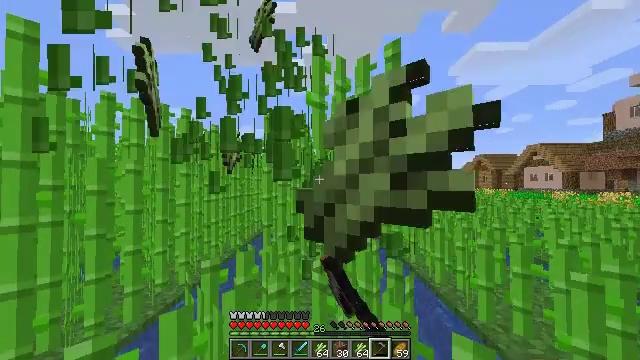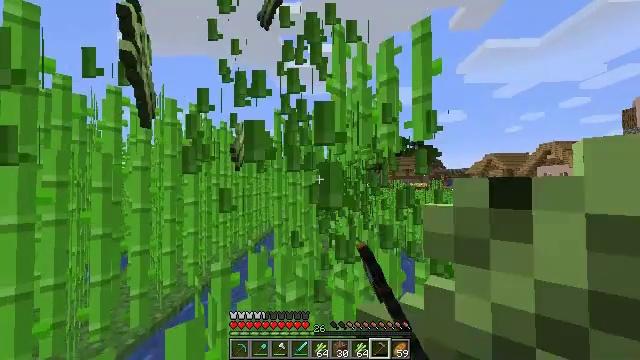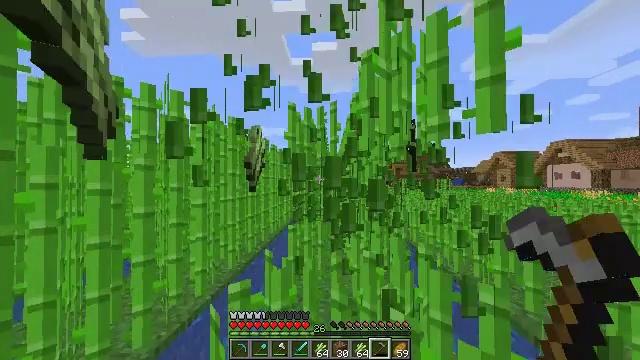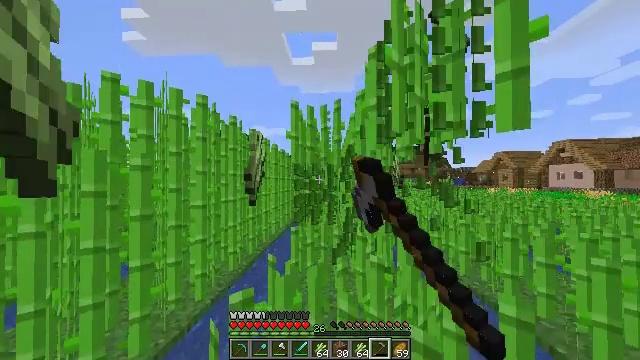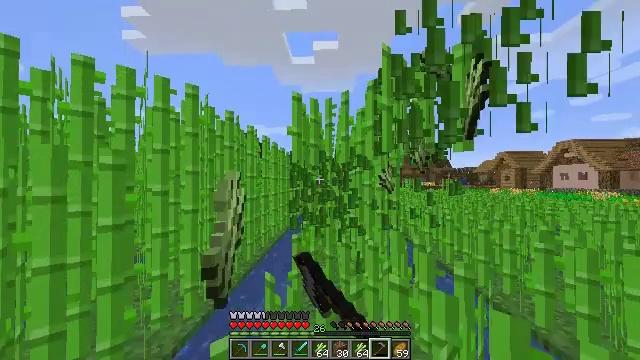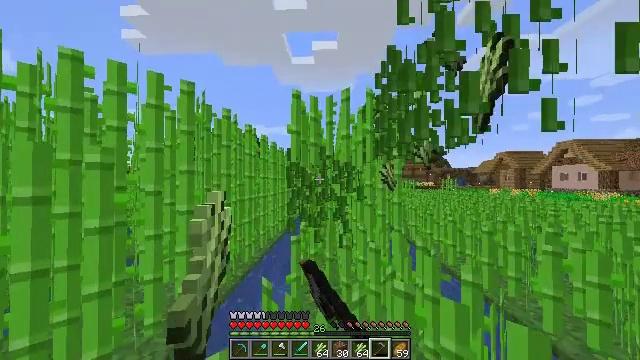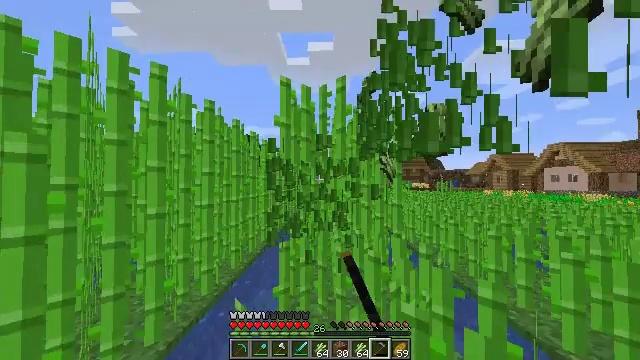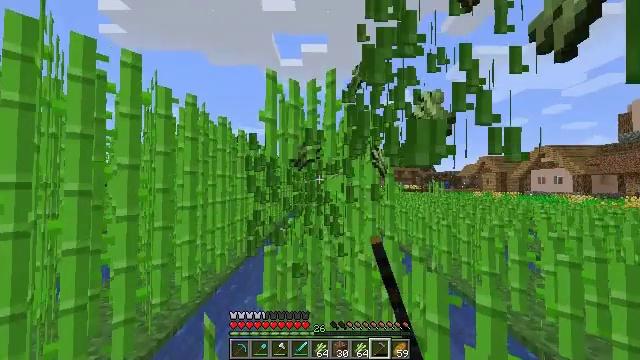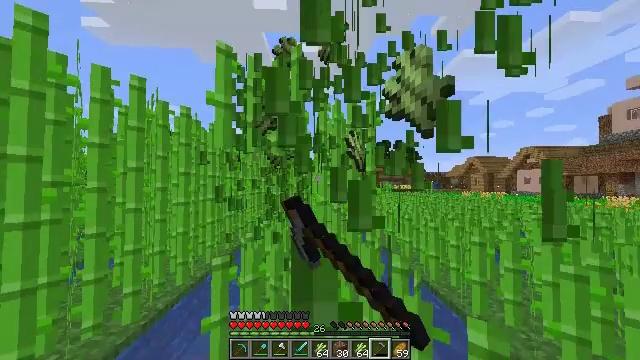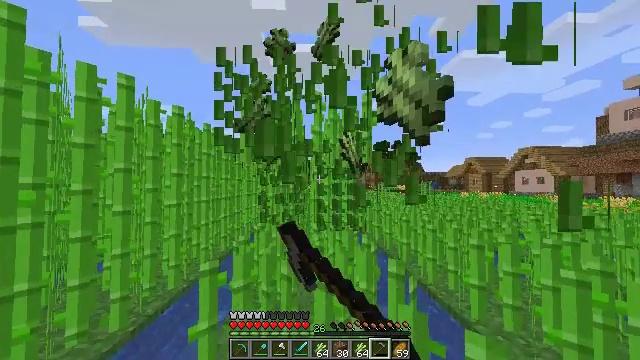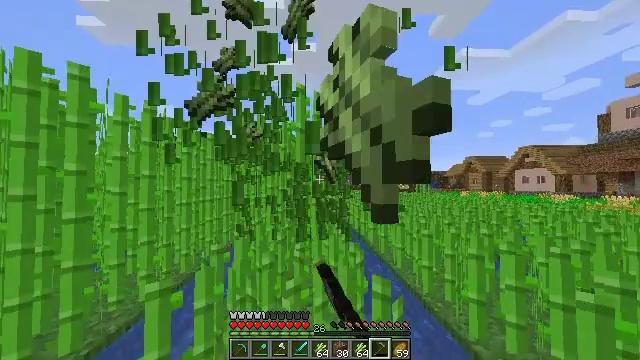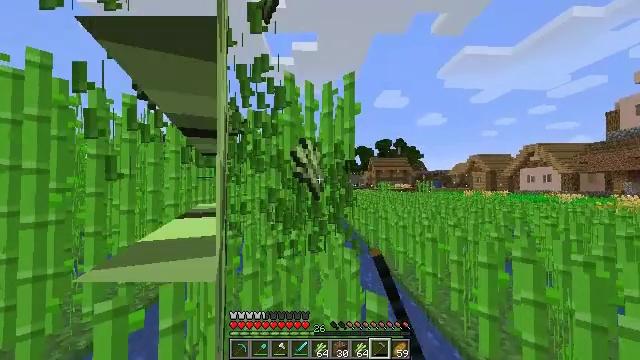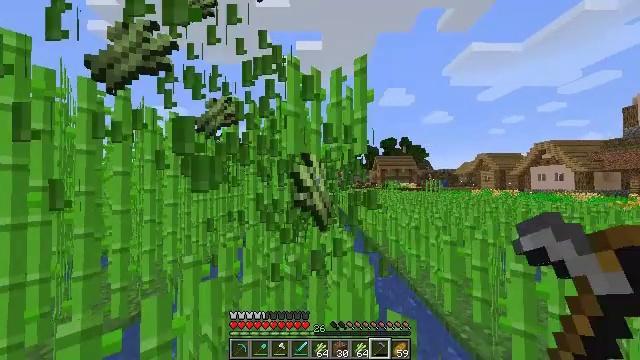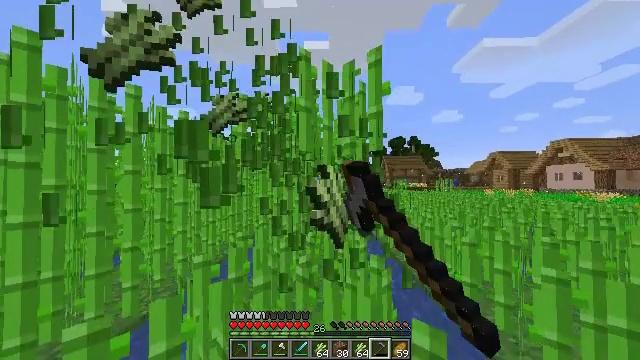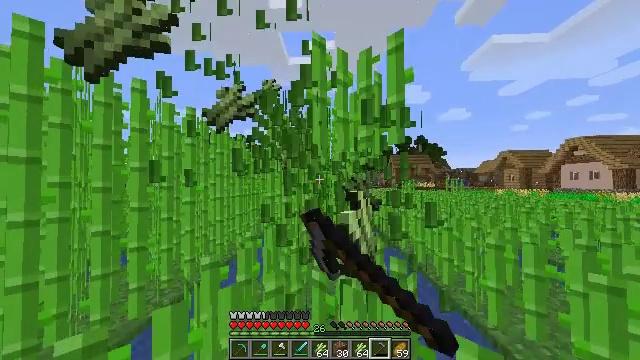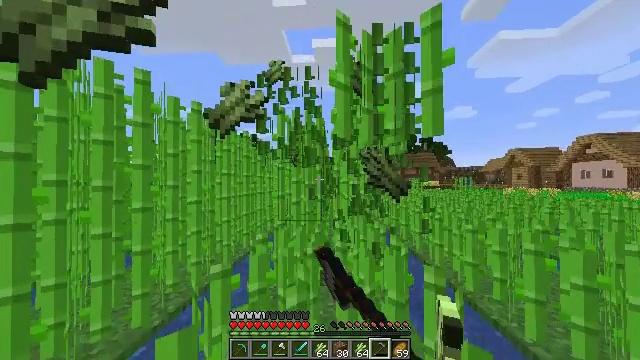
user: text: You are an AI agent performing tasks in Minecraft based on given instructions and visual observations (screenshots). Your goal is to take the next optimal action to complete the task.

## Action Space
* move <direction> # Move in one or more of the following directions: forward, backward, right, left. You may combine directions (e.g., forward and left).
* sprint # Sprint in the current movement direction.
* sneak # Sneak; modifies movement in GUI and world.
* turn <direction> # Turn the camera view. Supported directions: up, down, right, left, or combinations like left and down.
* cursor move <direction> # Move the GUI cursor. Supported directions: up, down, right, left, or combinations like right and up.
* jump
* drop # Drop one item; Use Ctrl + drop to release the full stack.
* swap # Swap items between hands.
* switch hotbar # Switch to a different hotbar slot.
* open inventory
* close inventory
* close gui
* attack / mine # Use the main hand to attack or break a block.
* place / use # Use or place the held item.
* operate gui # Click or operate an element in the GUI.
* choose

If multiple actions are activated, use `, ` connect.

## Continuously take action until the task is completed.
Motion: motion action
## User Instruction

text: Cut down the sugar cane stalks.
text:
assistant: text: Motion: move forward and move left, sprint, turn left, attack / mine
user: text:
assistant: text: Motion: move forward and move left, sprint, attack / mine
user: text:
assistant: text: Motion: move forward, sprint, attack / mine
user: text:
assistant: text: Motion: move forward, sprint, attack / mine
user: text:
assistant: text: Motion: move forward, sprint, attack / mine
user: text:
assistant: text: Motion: move forward and move right, sprint, turn right, attack / mine
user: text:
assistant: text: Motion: move forward and move right, sprint, turn right, attack / mine
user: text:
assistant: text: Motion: move forward and move right, sprint, turn right, attack / mine
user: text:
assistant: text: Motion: move forward and move right, sprint, attack / mine
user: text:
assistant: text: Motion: move forward and move right, sprint, attack / mine
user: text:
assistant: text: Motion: move forward, sprint, attack / mine
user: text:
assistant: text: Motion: move forward and move left, sprint, turn left, attack / mine
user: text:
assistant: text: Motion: move forward and move left, sprint, turn left, attack / mine
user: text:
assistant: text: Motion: move forward and move left, sprint, turn left, attack / mine
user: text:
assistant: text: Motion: move forward and move left, sprint, attack / mine
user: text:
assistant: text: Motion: move forward and move left, sprint, attack / mine
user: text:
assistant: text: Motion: move forward, sprint, attack / mine
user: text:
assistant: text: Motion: move forward, sprint, attack / mine
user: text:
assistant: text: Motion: move forward and move right, sprint, turn right, attack / mine
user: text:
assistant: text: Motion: move forward and move right, sprint, turn right, attack / mine
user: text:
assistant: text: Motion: move forward and move right, sprint, turn right, attack / mine
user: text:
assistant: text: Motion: move forward and move right, sprint, attack / mine
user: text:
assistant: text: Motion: move forward, sprint, attack / mine
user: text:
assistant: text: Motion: move forward, sprint, turn left, attack / mine
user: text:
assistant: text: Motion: move forward and move left, sprint, turn left, attack / mine
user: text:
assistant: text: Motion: move forward and move left, sprint, turn left, attack / mine
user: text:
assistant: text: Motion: move forward and move left, sprint, attack / mine
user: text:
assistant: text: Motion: move forward and move left, sprint, attack / mine
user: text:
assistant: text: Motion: move forward, sprint, attack / mine
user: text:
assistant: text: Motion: move forward, sprint, turn right, attack / mine